Interaction volume radius: 5 \u00c5
Interaction volume height: 20 \u00c5
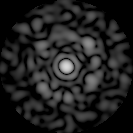
Disorder parameter: 0.6835